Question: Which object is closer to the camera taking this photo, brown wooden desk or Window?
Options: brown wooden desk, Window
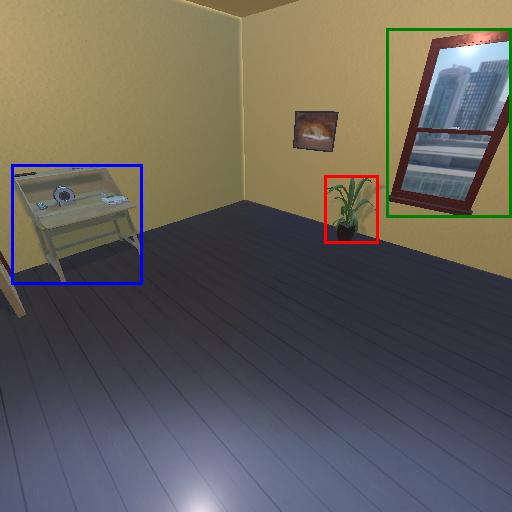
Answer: brown wooden desk